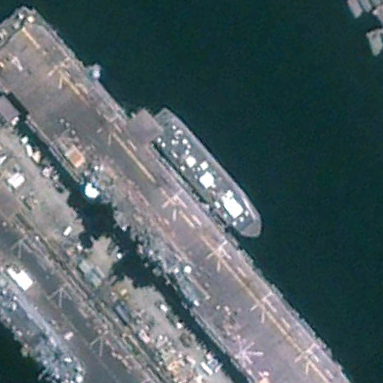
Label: assault